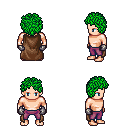
a pixel art fantasy rpg character, male body template, human, light skin, brown cape, magenta pants, green curly afro hairstyle, metal gloves, four views (front, back, left, right), 2x2 character sprite sheet, small pixel art, hard edges, no anti-aliasing